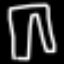
Label: pants